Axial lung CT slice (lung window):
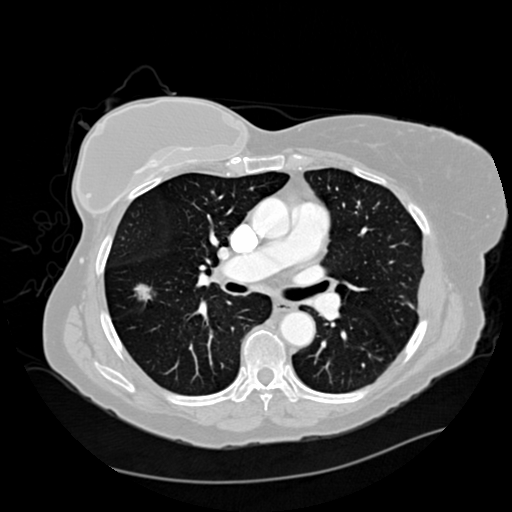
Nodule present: yes
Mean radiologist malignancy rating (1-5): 4